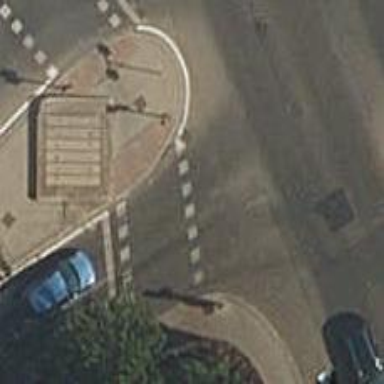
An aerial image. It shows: Crossing with traffic signals.